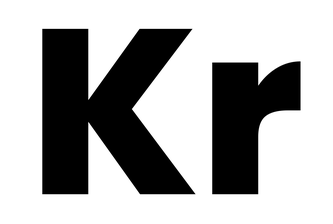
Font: Poppins-ExtraBold